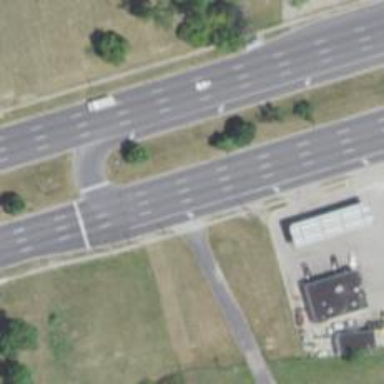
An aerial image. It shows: Primary highway.